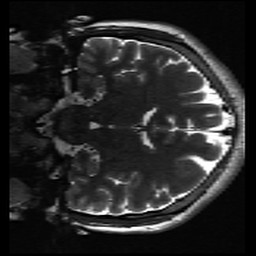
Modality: inplaneT2
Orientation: coronal